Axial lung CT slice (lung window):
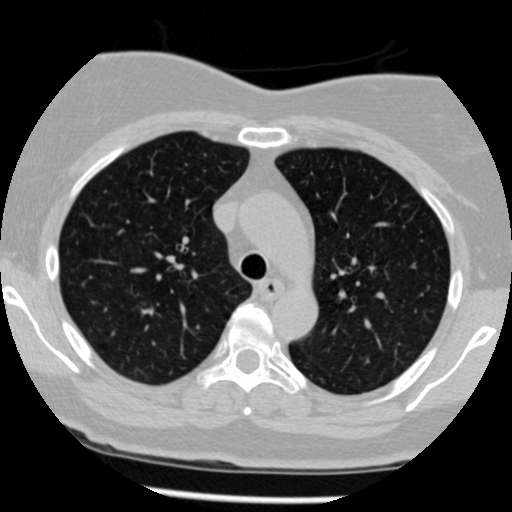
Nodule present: no